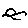
Label: bird